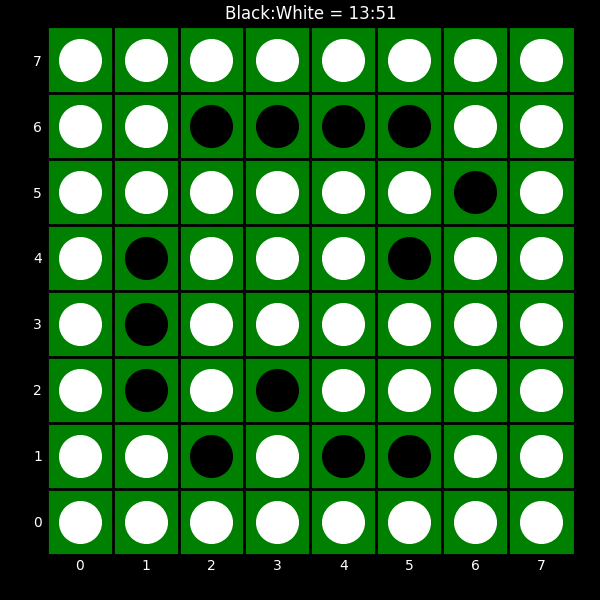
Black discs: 13
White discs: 51